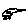
Label: bird